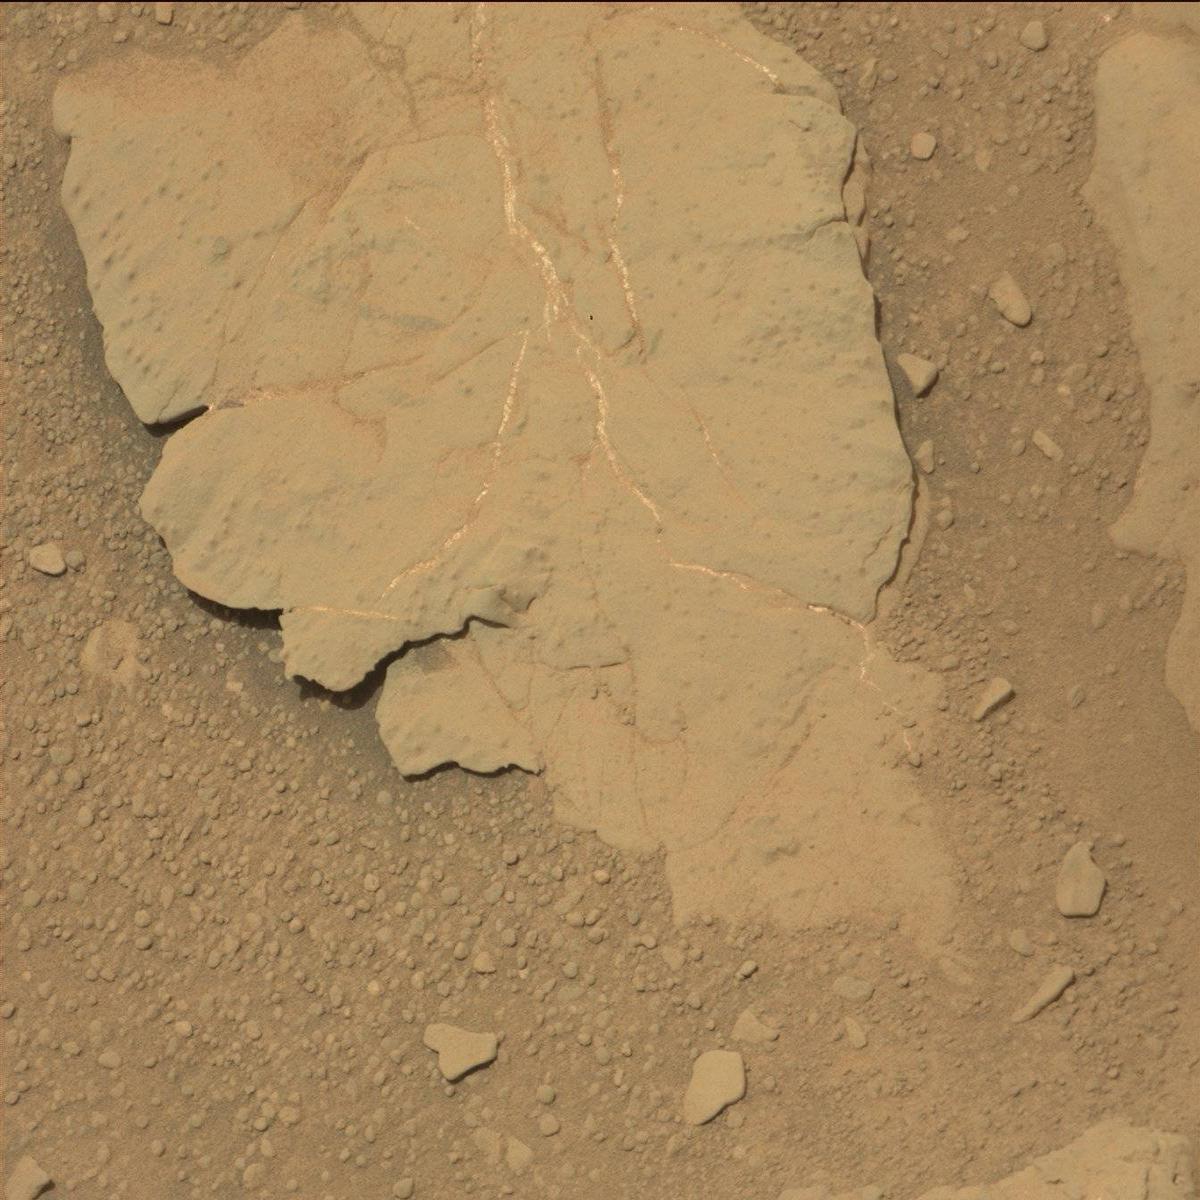
Terrain classes present: Bedrock, Rock, Sand / Soil